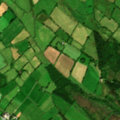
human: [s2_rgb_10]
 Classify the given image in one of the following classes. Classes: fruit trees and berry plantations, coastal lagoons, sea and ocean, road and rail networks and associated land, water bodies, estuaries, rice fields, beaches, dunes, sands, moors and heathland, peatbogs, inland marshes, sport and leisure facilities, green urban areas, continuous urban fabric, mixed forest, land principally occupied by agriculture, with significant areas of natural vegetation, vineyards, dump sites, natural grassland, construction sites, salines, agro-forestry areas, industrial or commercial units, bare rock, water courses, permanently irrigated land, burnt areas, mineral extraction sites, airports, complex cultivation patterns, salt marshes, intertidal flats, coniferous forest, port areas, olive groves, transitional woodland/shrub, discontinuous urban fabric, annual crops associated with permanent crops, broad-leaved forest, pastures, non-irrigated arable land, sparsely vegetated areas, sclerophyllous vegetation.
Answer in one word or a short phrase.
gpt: pastures, land principally occupied by agriculture, with significant areas of natural vegetation, peatbogs